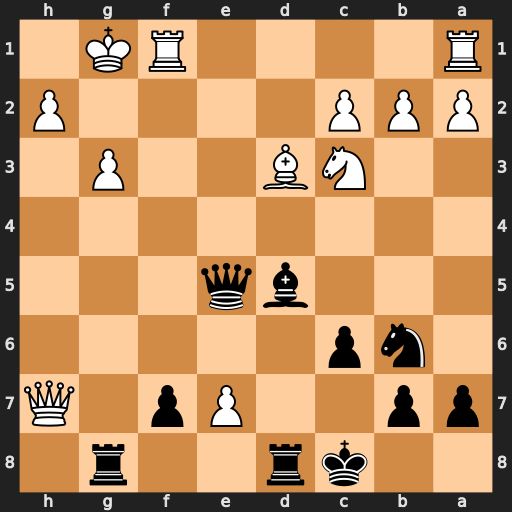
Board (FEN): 2kr2r1/pp2Pp1Q/1np5/3bq3/8/2NB2P1/PPP4P/R4RK1
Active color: b
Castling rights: -
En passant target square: -
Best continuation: Rxg3+ hxg3 Qxg3#